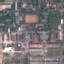
Land use / land cover: Industrial